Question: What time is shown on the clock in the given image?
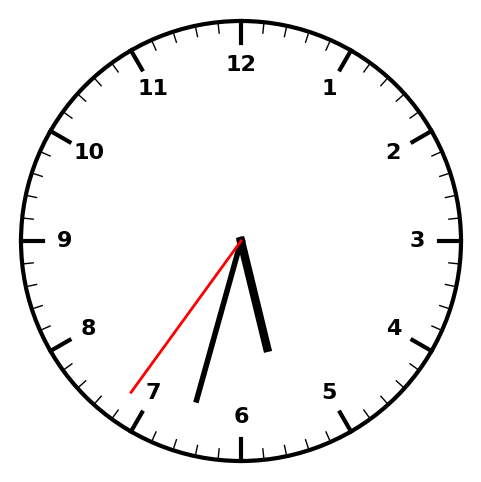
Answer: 05:32:36